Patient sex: F
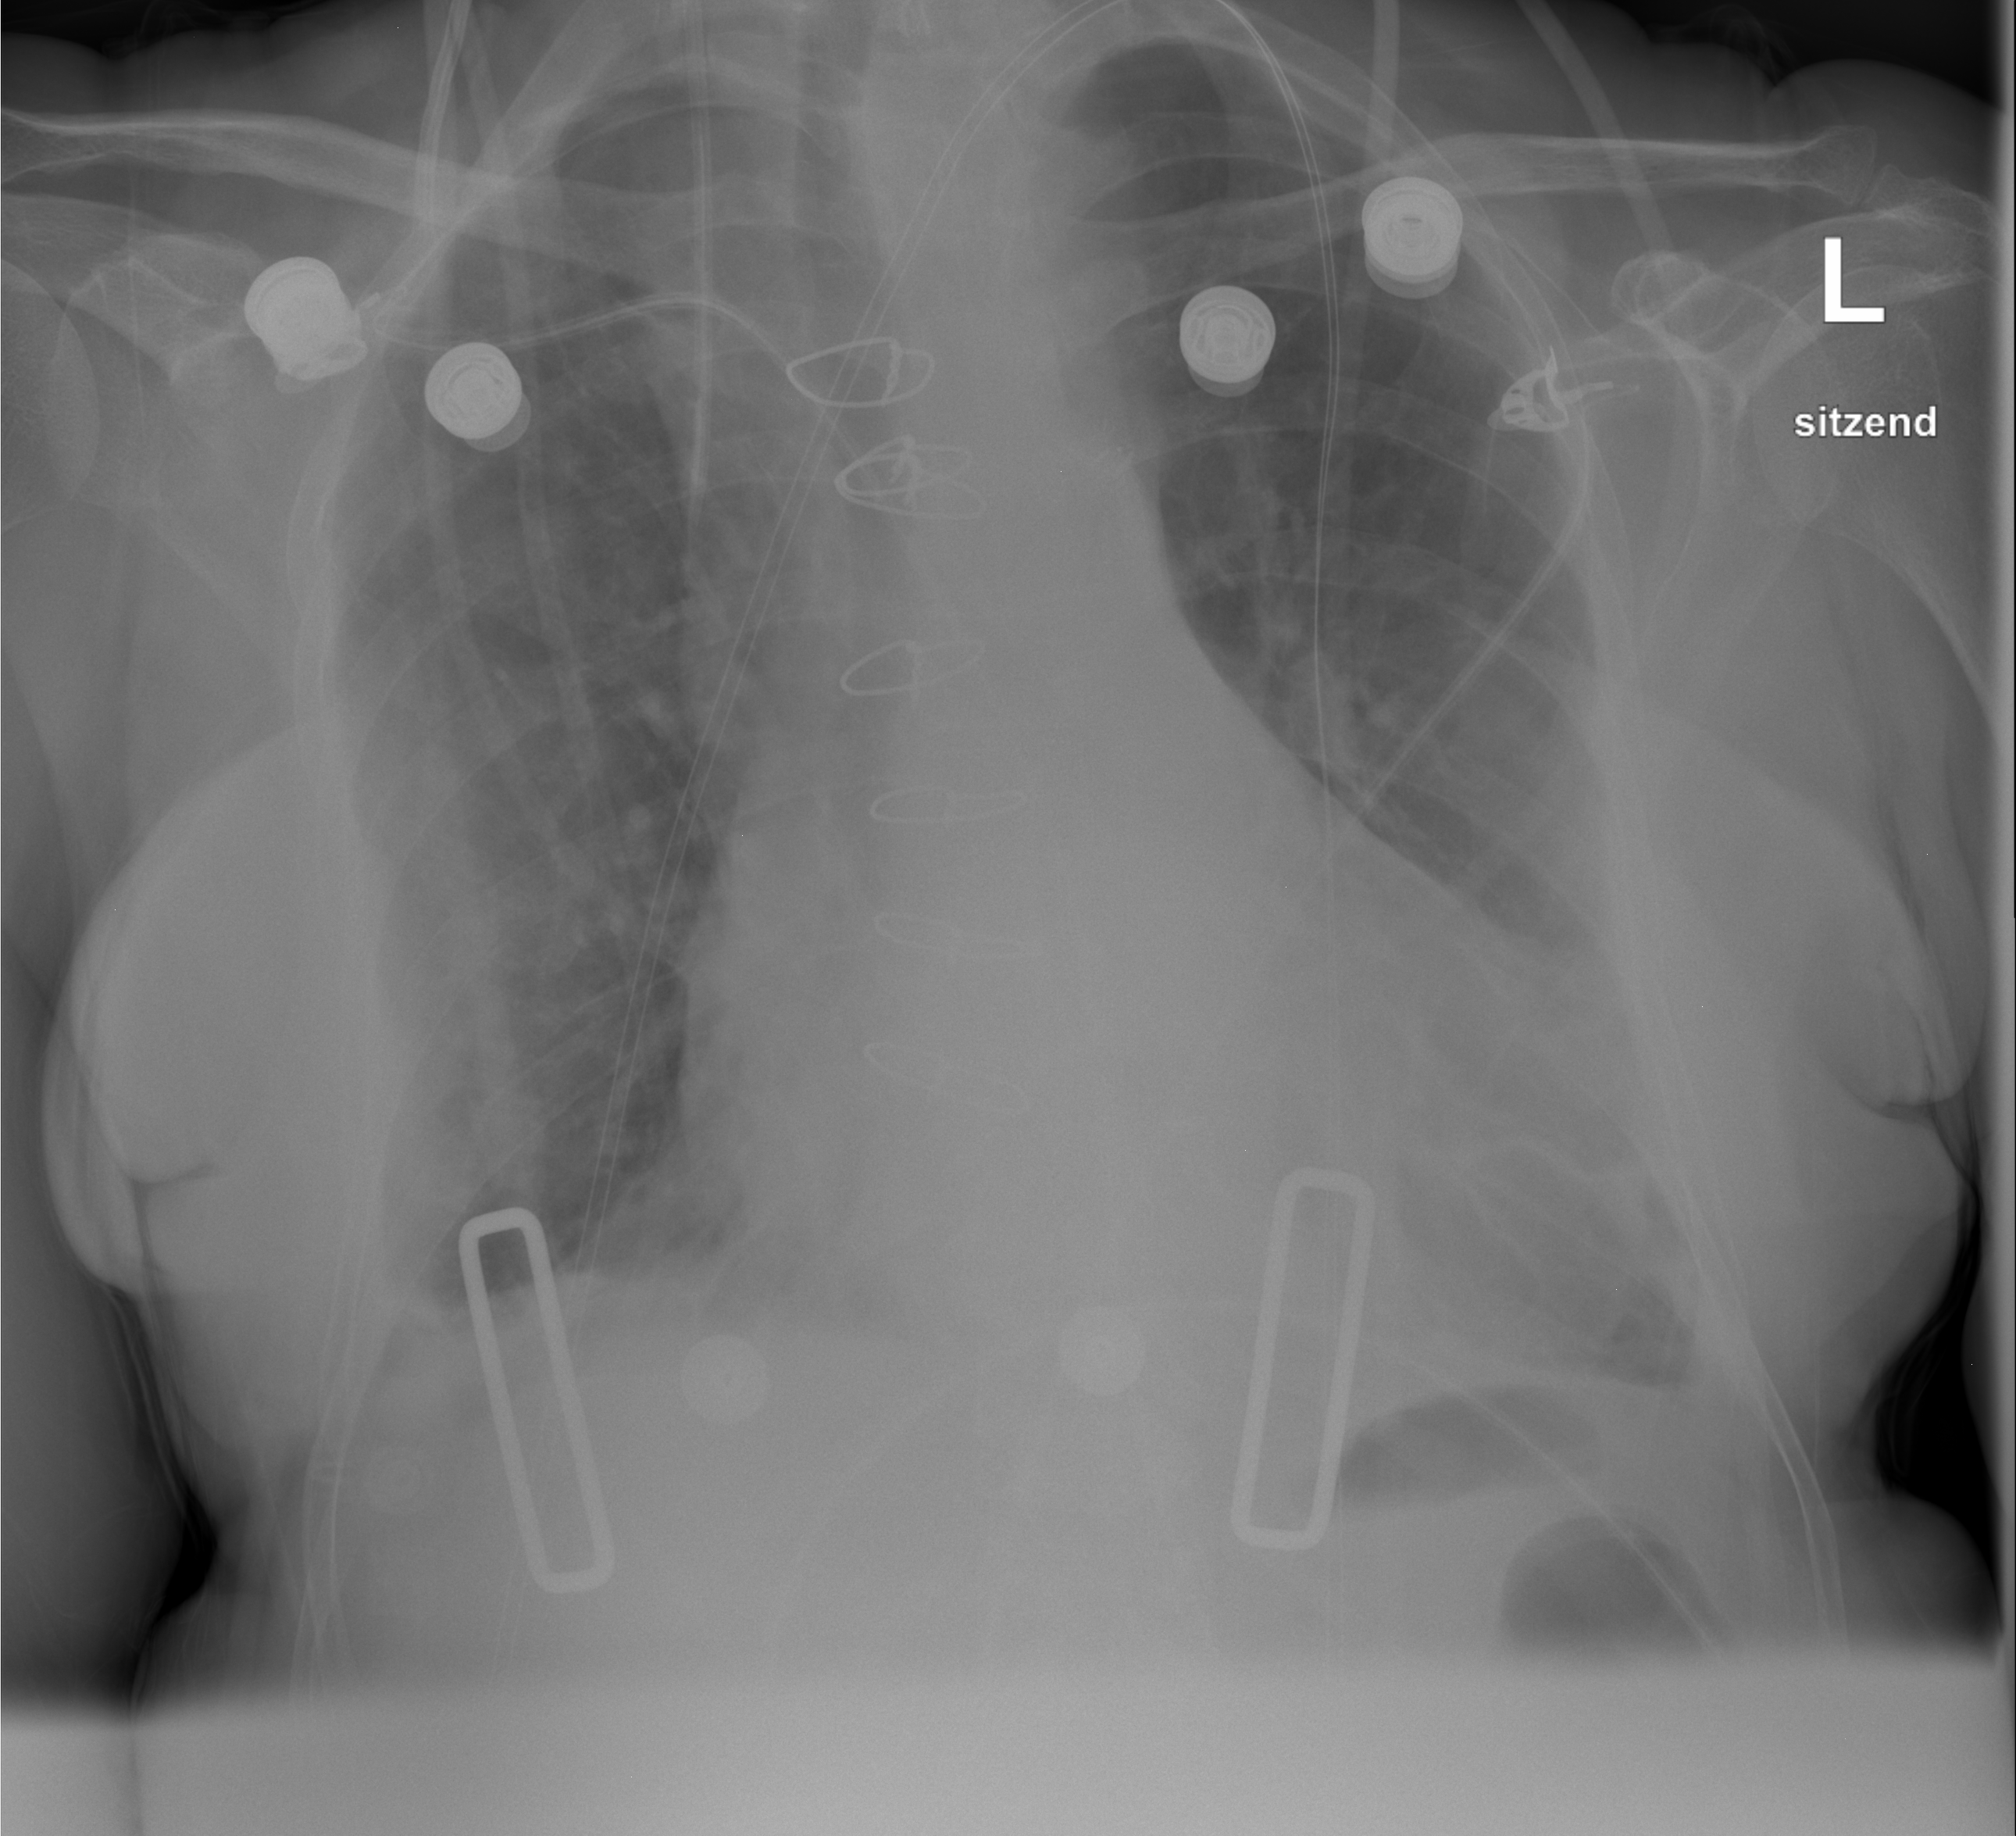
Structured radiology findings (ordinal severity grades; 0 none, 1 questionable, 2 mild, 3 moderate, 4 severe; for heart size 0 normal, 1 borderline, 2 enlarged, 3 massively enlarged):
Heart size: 2
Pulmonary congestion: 2
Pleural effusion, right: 2
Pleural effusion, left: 2
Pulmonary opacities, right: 0
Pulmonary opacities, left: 0
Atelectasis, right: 0
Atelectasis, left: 0